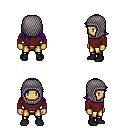
a pixel art fantasy rpg character, male body template, human, tanned skin, maroon long-sleeve shirt, gold greaves, blue loose hair, chain hood, black shoes, four views (front, back, left, right), 2x2 character sprite sheet, small pixel art, hard edges, no anti-aliasing